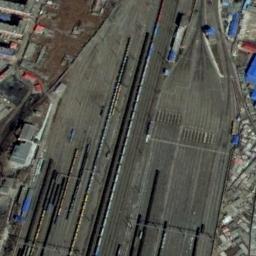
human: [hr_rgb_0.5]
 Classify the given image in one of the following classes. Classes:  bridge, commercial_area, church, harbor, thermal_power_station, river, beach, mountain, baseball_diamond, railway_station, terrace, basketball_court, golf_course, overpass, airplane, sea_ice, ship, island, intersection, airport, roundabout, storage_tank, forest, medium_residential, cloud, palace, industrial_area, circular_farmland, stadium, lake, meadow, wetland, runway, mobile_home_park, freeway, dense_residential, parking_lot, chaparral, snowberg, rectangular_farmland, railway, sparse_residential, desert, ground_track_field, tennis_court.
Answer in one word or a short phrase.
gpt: railway